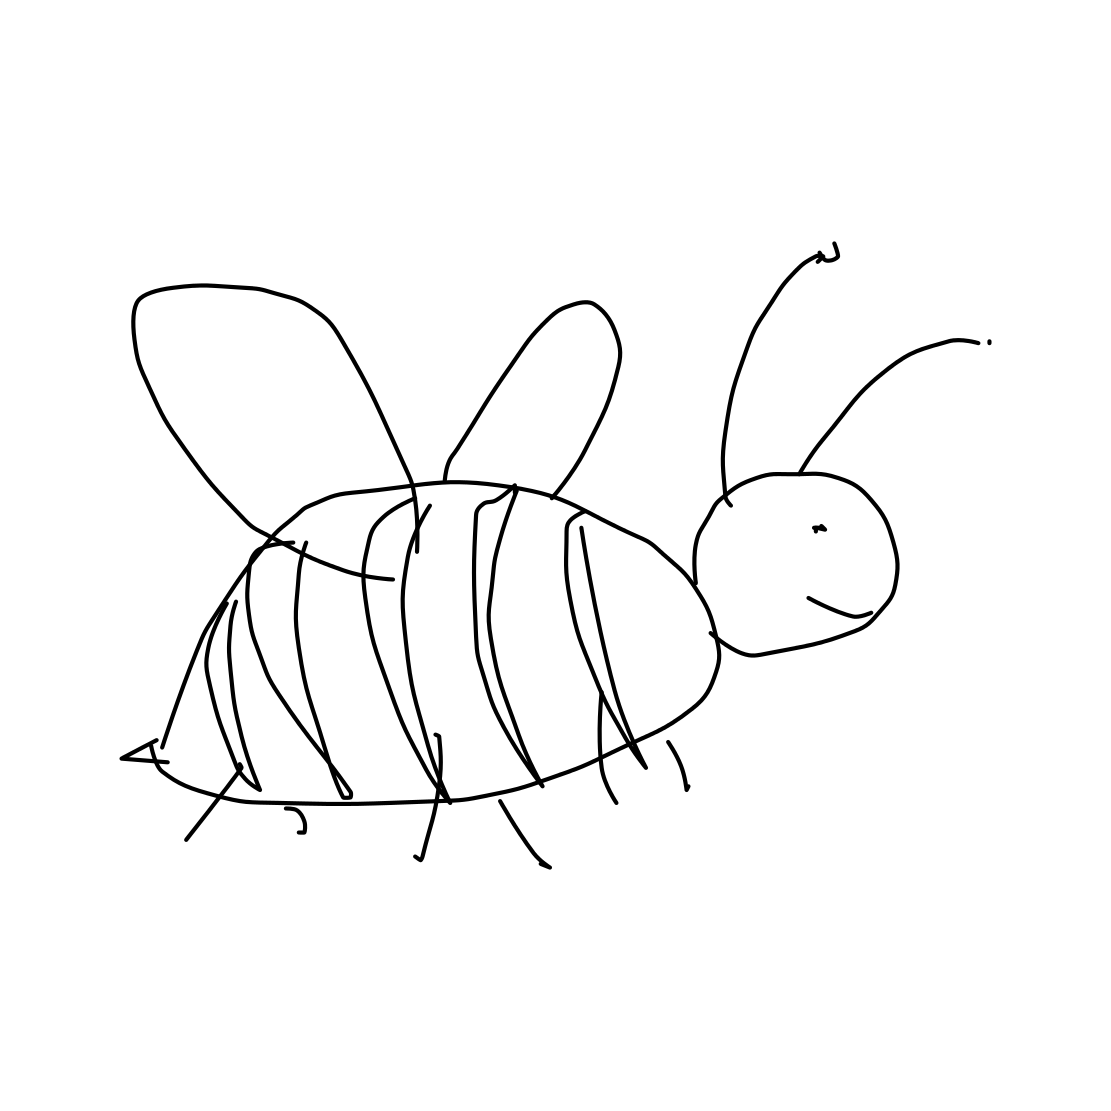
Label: bee